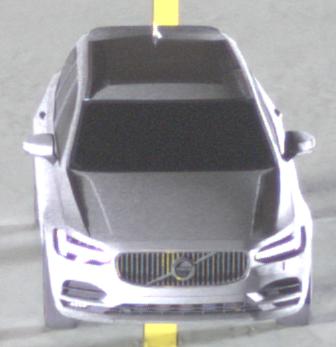
Make: Volvo
Model: V90
Detailed model: -
Model produced from: 2016
Model produced until: 2020
Doors: 5
Color: gray
Road condition: dry road
Daytime: midday
Contrast: medium contrast